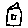
Label: house